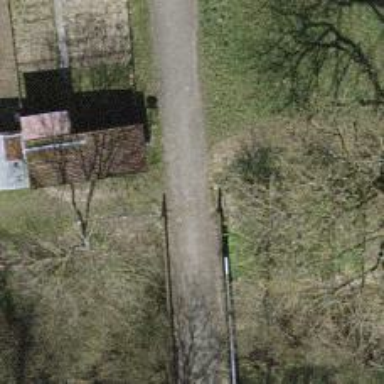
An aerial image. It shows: Track road with bridge.